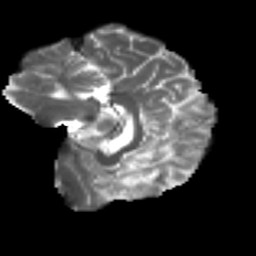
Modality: T2w
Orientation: sagittal
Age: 37
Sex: male
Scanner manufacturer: ge
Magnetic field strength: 3 T
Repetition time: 7.8 s
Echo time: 0.0614 s